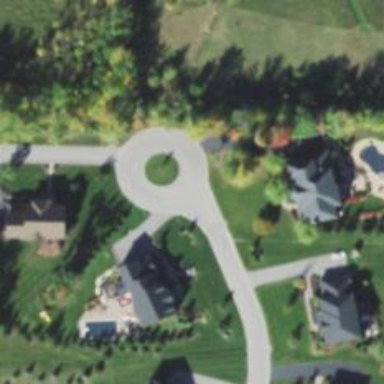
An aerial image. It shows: Turning loop on the road.